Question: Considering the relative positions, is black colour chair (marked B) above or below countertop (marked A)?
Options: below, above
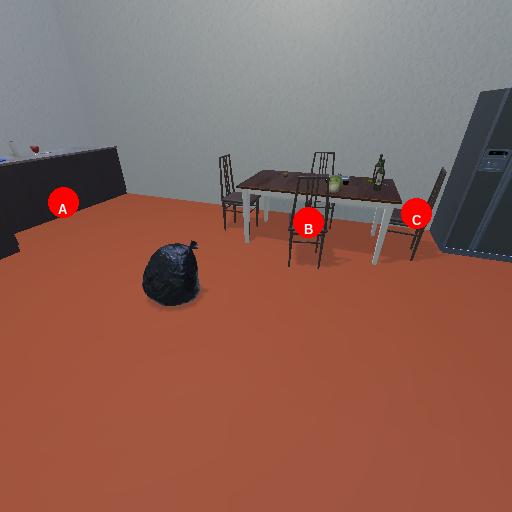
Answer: below